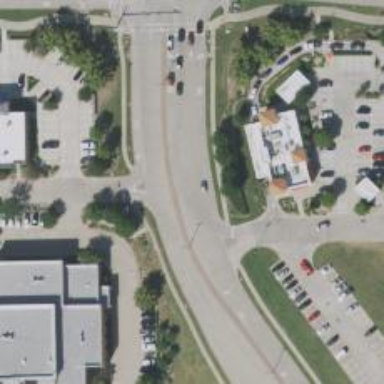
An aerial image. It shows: Tertiary road with separate sidewalks.